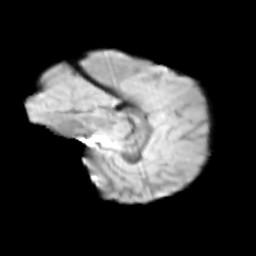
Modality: T2w
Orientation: sagittal
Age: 10
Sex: female
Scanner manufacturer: siemens
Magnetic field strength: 3 T
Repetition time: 3.8 s
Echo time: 0.07 s